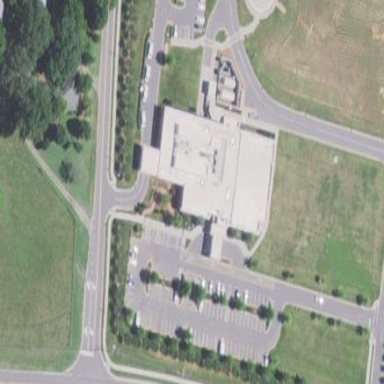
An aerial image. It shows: Hospital building.